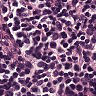
Metastatic tissue present: no